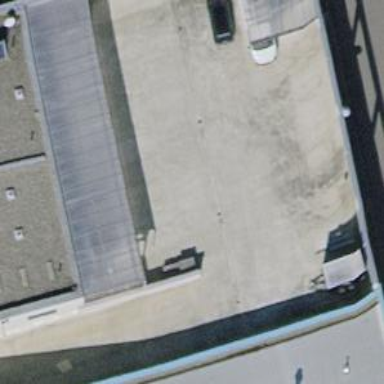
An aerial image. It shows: Multi-storey garage used for parking.